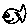
Label: fish